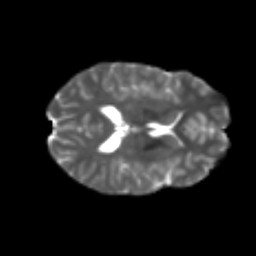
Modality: T2w
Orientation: axial
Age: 21
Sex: female
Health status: healthy
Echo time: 0.074 s